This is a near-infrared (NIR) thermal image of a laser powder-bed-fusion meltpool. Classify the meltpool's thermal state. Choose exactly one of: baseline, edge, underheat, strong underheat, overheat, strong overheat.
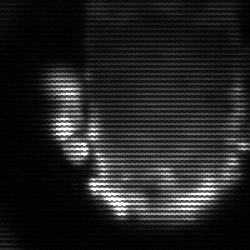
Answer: baseline